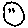
Label: smiley face